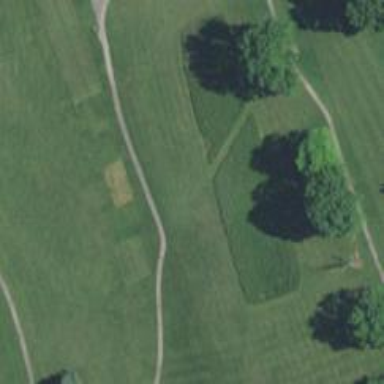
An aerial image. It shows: Footway that doubles as golf path.